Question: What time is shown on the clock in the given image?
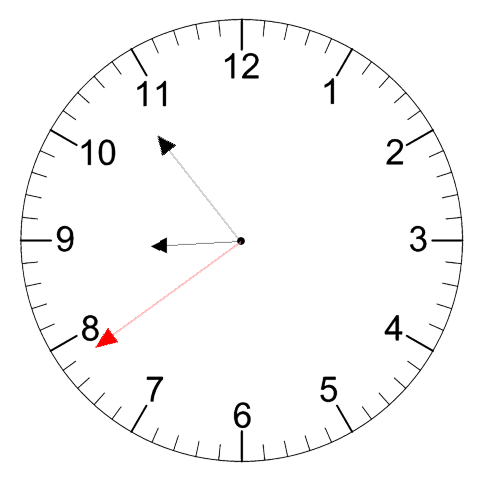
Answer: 08:53:39